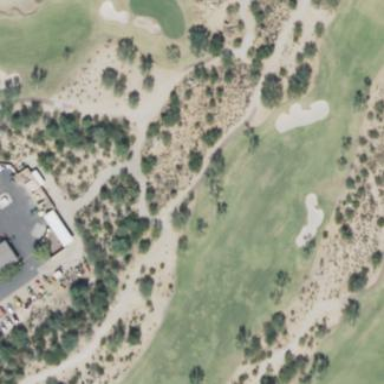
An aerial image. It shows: Rough grassy area used for golf.